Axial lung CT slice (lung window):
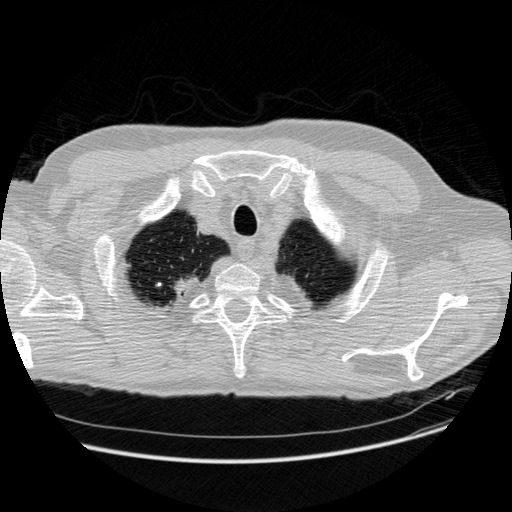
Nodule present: no